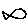
Label: fish